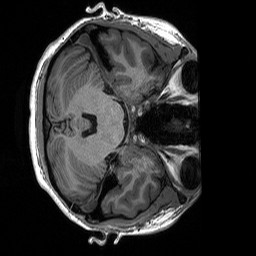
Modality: T1w
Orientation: axial
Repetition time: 8 s
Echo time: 0.066 s